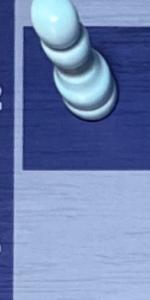
Label: Empty